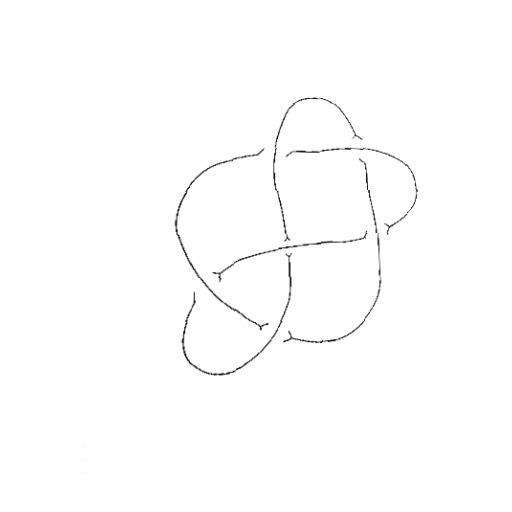
Crossing number: 6